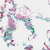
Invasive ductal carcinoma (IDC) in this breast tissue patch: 0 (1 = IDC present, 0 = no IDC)